Question: My vim status line does not color the > and < symbols correctly. Attached the same. Can anyone explain what is going on?

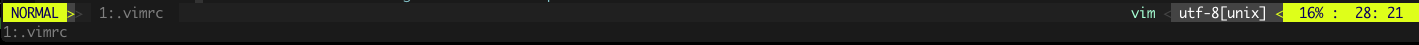
Answer: You may need to install <URL>
Alternatively, put this in your .vimrc to hide the seperators
'''
let g:airline_left_sep=''
let g:airline_right_sep=''
'''